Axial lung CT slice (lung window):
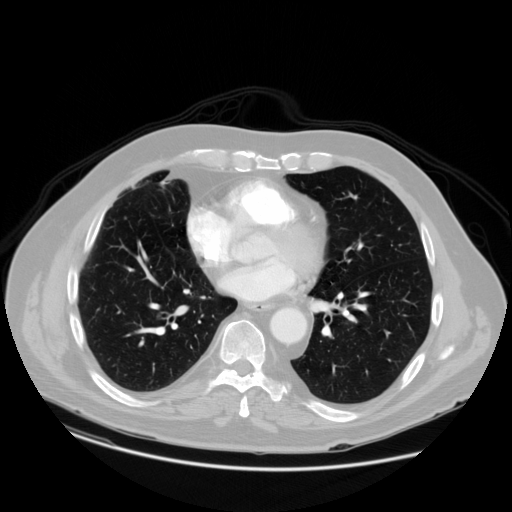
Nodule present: no